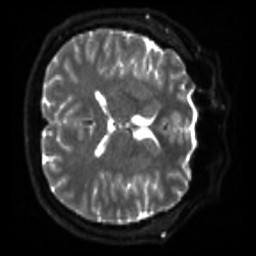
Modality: sbref
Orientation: axial
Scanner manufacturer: siemens
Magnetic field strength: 3 T
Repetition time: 4 s
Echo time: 0.0594 s